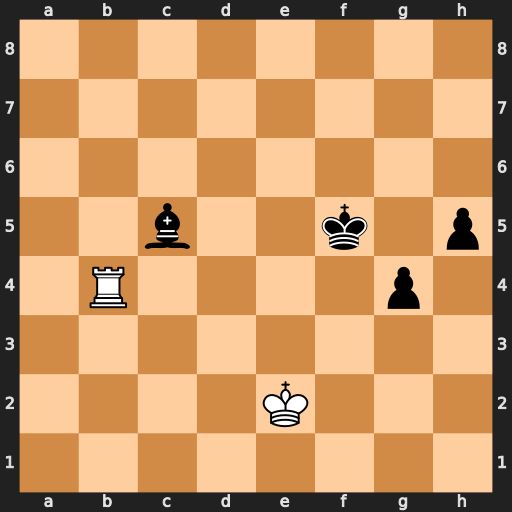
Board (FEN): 8/8/8/2b2k1p/1R4p1/8/4K3/8
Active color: w
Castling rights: -
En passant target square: -
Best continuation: Rb5 Kf4 Rxc5